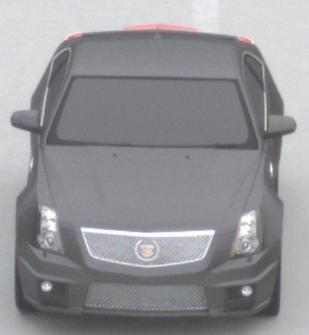
Make: Cadillac
Model: CTS-V
Detailed model: CTS-V (II) Limousine
Model produced from: 2008/11
Model produced until: 2010/12
Doors: 4
Color: gray
Road condition: dry road
Daytime: morning or afternoon
Contrast: low contrast